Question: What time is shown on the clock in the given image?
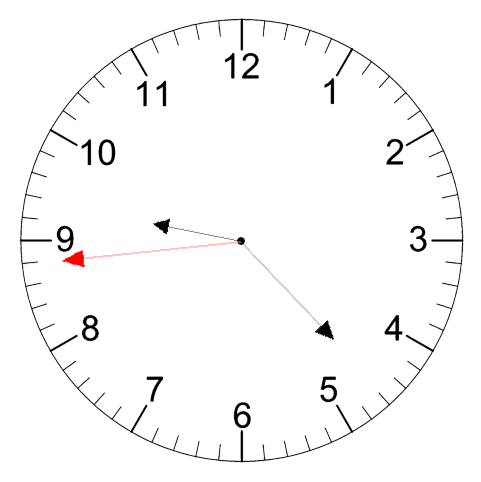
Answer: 09:22:44